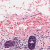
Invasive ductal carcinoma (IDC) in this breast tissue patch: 0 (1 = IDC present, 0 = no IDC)